Question: I have the following plist entries in a root dictionary:

I've loaded it into a mutable dictionary:
'''
var TabRecordKey = "TabRecord"
var TabRecordID: AnyObject = []
let resultDictionary = NSMutableDictionary(contentsOfFile: path)
println("Loaded DrinksData.plist file is --> \(resultDictionary?.description)")
var myDict = NSDictionary(contentsOfFile: path)
if var dict = myDict {
//loading values
TabRecordID = dict.objectForKey(TabRecordKey)!
'''
All lovely, I can append objects to TabRecordID, save them, print the record out in console.
But now I want to filter my TabRecordID to only display Items, say, for which TabRecord[i][0] = "Homer"
I've tried:
'''
for i in 0..<TabRecord.count {
filter(TabRecordID) {TabRecord[i][0] = "Homer"}
}
'''
But because TabRecordID is AnyObject, Swift replies:
> Generic parameter 'S' cannot be bound to non-@objc protocol type
'AnyObject'
I try:
'''
let filteredArray = TabRecordID[i].filter() { TabRecordID[i][0] == "Homer"}
'''
But get:
> 'AnyObject' does not have a member named 'filter'
I try:
'''
let filteredArray = (TabRecordID[i] as! Array).filter() { TabRecordID[i][0] == "Homer"}
'''
But get:
> Cannot invoke 'filter' with an argument list of type '(() -> _)'
I know I'm missing something fundamental about type casting in Swift here, but it's driving me mental and I can't find a relevant question here that applies. Help a newb out, somebody, and show me the error of my ways. Be kind, I'm really trying here...
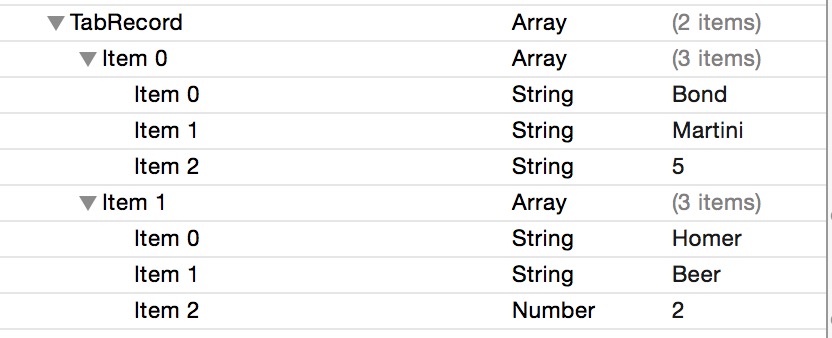
Answer: Try this
'''
let pridicate = NSPredicate(block: { (obj, dic) -> Bool in
let array = obj as! NSArray
let str = array.firstObject as! String
return str=="Homer"
})
let filterdResult = TabRecordID.filteredArrayUsingPredicate(pridicate)
println(filterdResult)
'''
This will log
'''
[(
Home,
Bear,
2
)]
'''
Just for an example,you may use optional unwarpping in real case